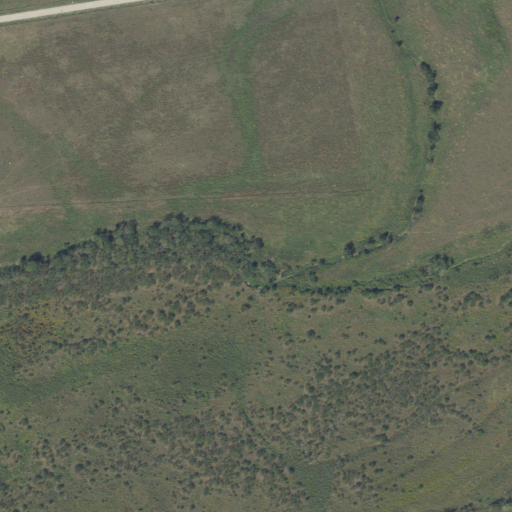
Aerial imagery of valley in Texas named Withers Hollow containing pasture, shrub, open development, medium intensity development, and low intensity development